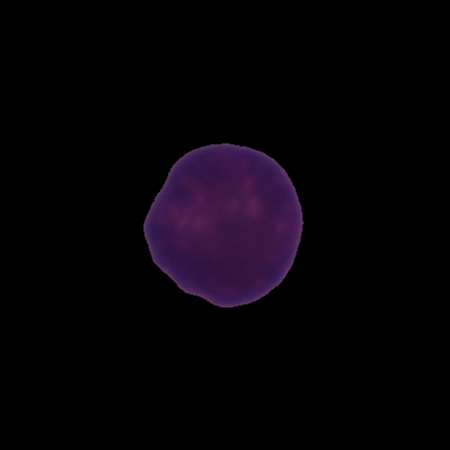
Label: healthy